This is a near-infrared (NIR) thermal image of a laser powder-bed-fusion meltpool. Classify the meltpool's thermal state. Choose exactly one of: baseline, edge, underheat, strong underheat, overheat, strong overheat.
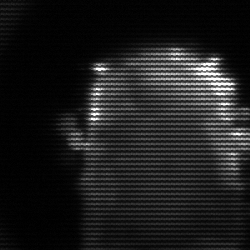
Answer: baseline